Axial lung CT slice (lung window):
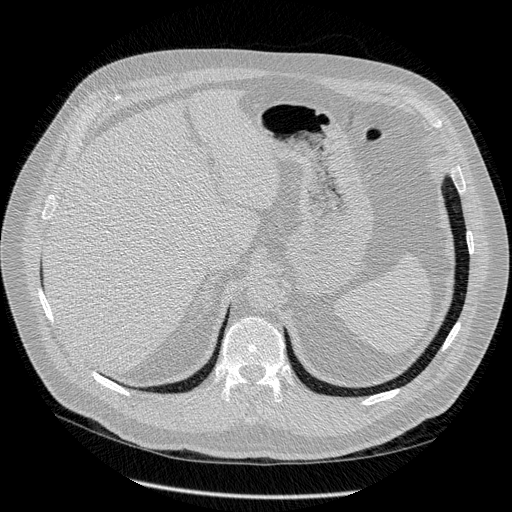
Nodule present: no